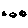
Label: cloud